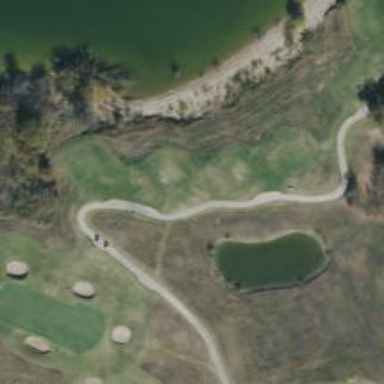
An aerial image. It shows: Golf cartpath that is also road path.